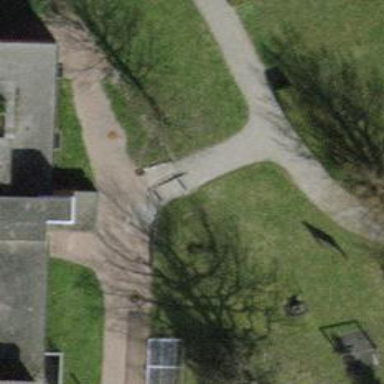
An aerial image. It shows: Footway surfaced with paving stones.